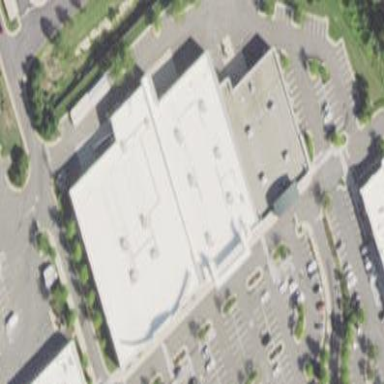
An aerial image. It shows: Retail building.